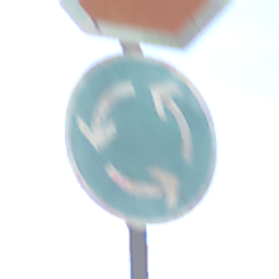
Verkehrszeichen: Kreisverkehr
Zusatzzeichen oben: Stop
Umgebung: Outdoor, RoadRail
Tageszeit: MorningAfternoon
Wetter: PartlyCloudy
Licht: Natural
Jahreszeit: NotSpecified
Kontrast: HighContrast